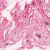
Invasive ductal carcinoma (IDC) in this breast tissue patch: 0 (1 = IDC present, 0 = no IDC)